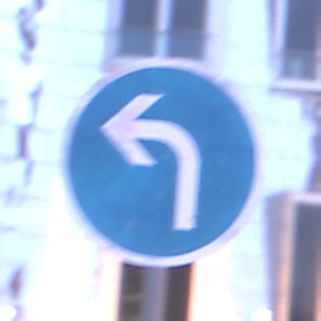
Verkehrszeichen: VorgeschriebeneFahrtrichtungLinks
Umgebung: Outdoor, Urban
Tageszeit: Night
Wetter: PartlyCloudy
Licht: Artificial
Jahreszeit: NotSpecified
Kontrast: HighContrast